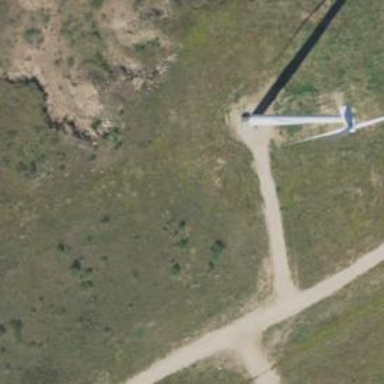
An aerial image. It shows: Wind generator in the form of horizontal axis wind turbine.